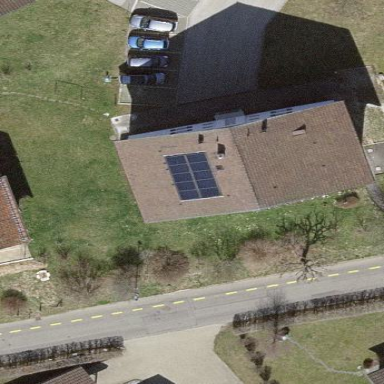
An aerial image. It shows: Residential building with gabled roof oriented across.